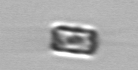
Label: Bacillariophyceae_morphotype1